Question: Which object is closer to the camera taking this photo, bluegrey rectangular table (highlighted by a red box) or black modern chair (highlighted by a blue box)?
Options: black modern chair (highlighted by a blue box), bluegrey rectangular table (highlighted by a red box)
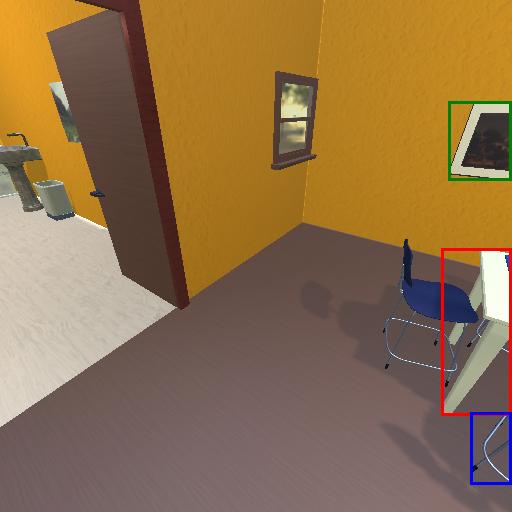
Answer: black modern chair (highlighted by a blue box)